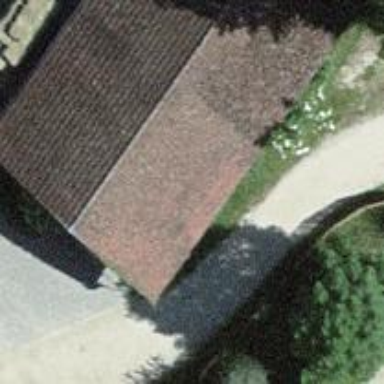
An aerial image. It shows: Farm shop.